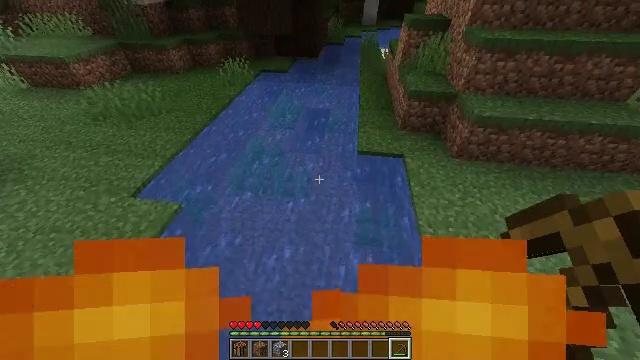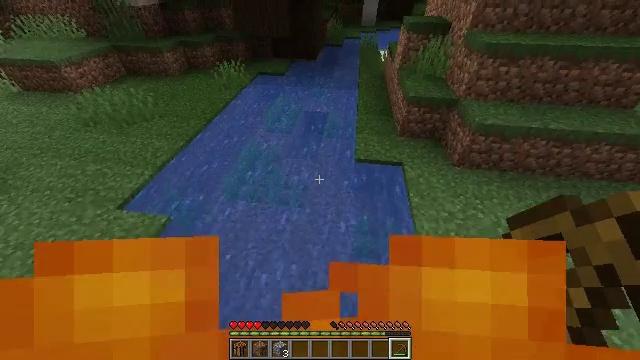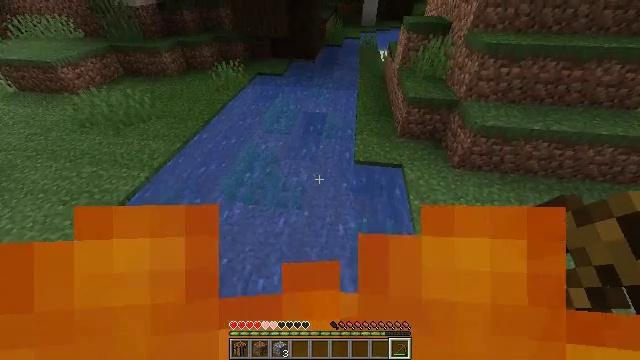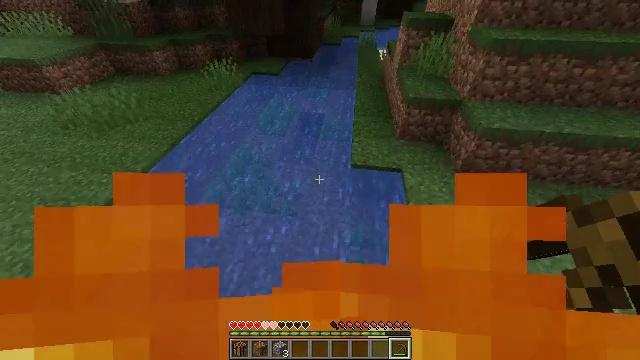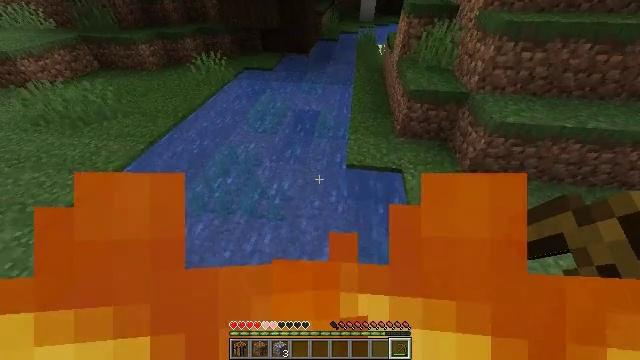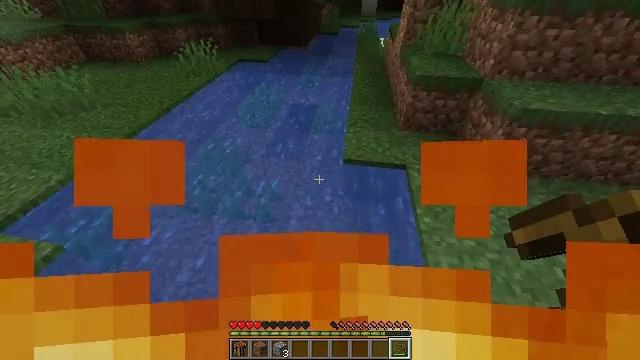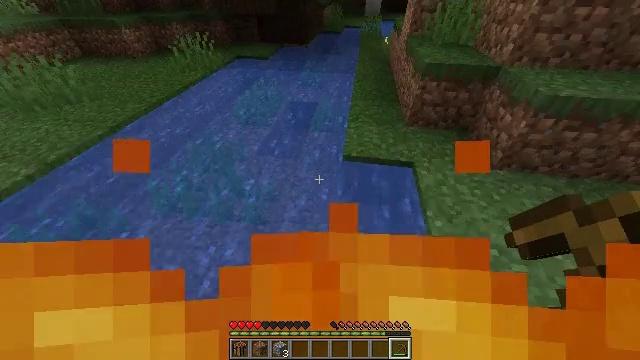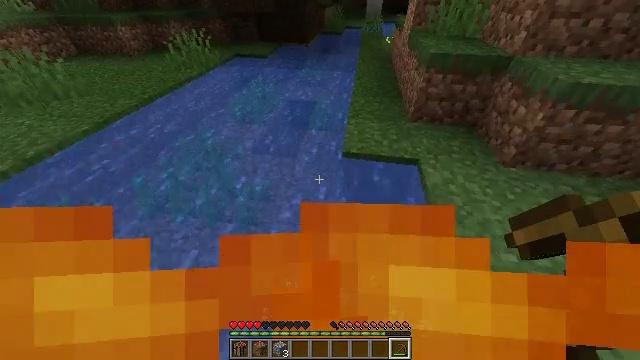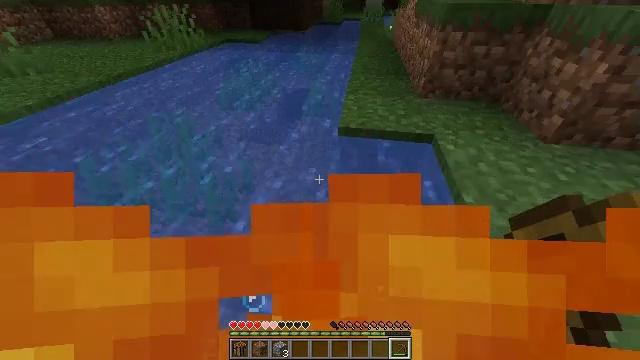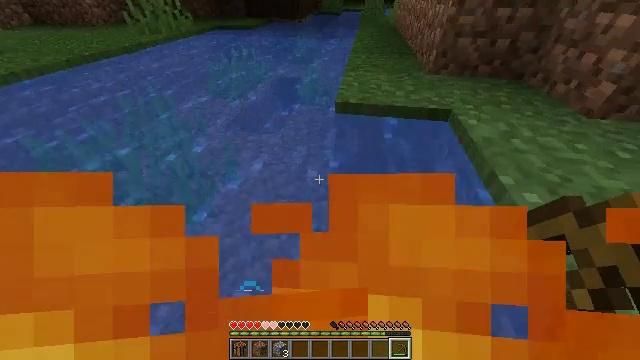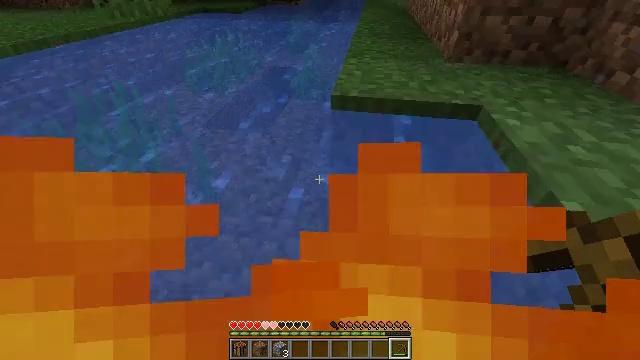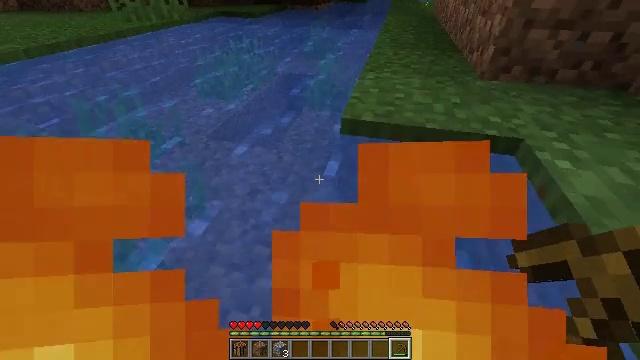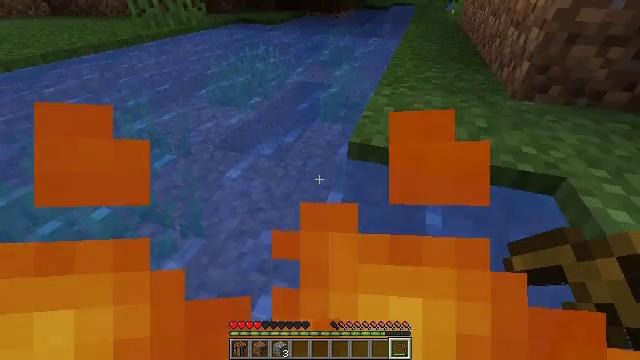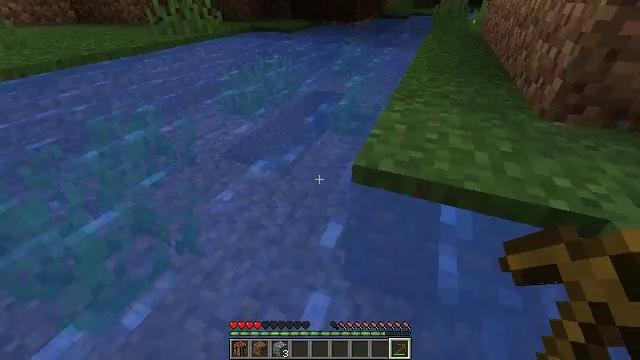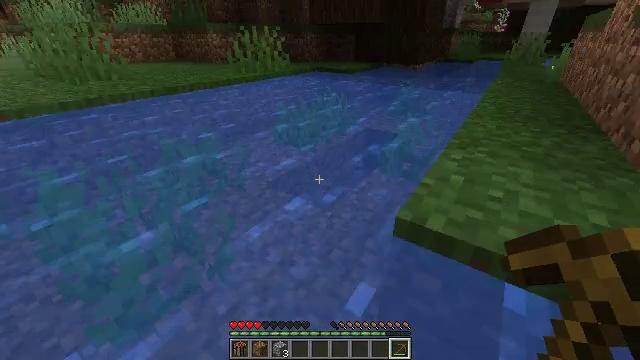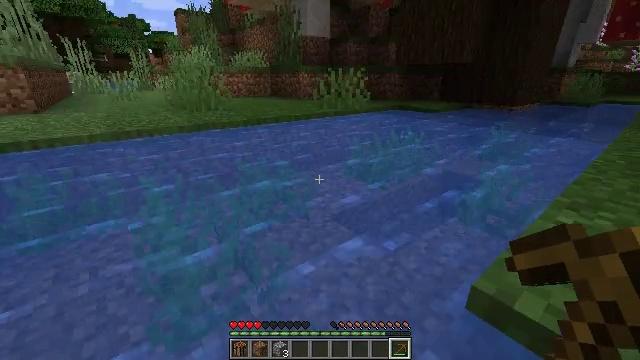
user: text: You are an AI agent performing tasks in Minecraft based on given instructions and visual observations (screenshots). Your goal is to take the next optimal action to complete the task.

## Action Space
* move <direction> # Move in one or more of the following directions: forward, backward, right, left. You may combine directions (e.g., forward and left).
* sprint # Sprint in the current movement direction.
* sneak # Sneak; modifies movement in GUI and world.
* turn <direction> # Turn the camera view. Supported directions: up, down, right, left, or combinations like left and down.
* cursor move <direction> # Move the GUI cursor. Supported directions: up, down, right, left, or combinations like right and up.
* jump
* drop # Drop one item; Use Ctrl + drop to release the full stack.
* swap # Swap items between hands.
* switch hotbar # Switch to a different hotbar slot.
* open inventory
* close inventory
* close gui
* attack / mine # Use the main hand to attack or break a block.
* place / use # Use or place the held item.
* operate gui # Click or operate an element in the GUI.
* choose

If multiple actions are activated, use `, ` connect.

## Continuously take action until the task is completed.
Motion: motion action
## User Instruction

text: Gather seagrass near the seafloor.
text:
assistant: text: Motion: move forward and move right, sprint
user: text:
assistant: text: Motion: move forward and move right, sprint
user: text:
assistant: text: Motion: move forward and move right, sprint
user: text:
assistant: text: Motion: move forward and move right, sprint
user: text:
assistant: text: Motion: move forward, sprint
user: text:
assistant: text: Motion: move forward, sprint, turn up
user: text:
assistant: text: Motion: move forward, sprint
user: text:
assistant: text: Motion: move forward, sprint
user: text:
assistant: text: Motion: move forward, sprint
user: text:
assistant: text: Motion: move forward, sprint
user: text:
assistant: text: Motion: move forward, sprint, turn left and up
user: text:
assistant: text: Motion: move forward, sprint, turn left and up
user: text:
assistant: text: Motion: move forward, sprint, turn left and up
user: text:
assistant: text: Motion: move forward, sprint, turn left and up
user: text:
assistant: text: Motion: move forward, sprint, turn left and up
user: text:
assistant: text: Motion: move forward, sprint, turn left and up
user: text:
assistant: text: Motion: move forward, sprint, turn left
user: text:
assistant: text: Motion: move forward and move right, sprint, turn left
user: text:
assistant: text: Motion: move forward and move right, sprint, turn left and up
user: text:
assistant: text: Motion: move right, sprint
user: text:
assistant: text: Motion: move back and move right, sprint
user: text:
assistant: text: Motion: move back and move right, sprint, turn right
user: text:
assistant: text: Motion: move back and move right, sprint, turn right and down
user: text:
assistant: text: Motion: move back and move right, sprint, turn left and up
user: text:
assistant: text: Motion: move back and move right, sprint, turn left and up
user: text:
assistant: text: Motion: move back and move right, sprint, turn left and up
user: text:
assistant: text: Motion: move back and move right, sprint, turn left and up
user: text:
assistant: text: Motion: move back and move right, sprint
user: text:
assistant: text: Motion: move back and move right, sprint, turn left
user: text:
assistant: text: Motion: sprint, turn left and up